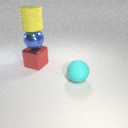
large red metal cube below large blue metal sphere